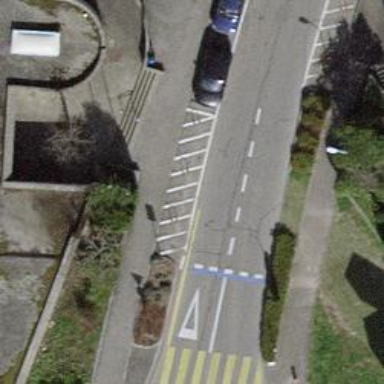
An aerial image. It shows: Bicycle parking area.